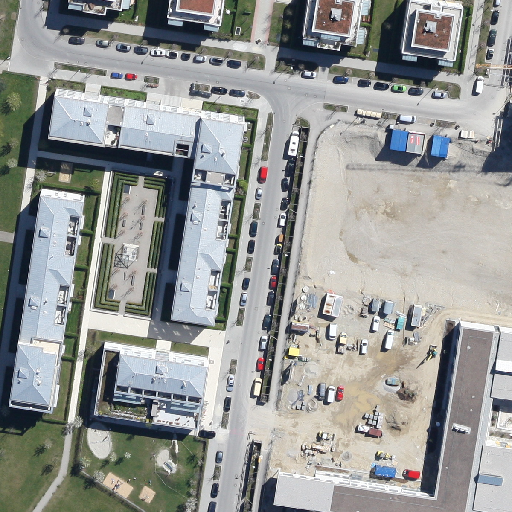
Referring expression: vehicle in the parking area